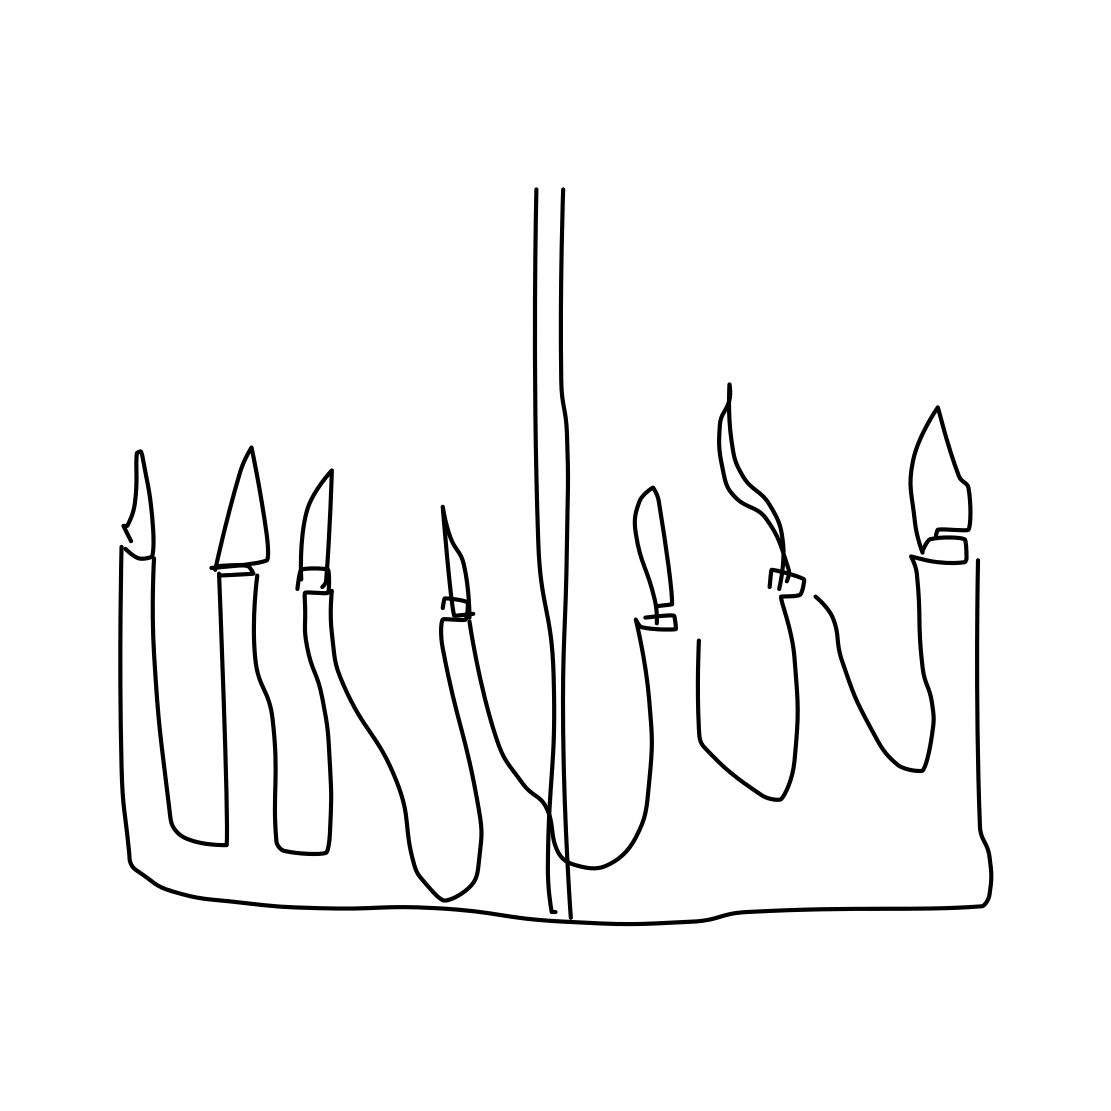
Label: chandelier